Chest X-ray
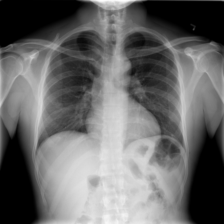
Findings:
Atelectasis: negative
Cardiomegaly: negative
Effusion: negative
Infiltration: negative
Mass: negative
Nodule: positive
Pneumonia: negative
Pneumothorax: negative
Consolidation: negative
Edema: negative
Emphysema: negative
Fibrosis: negative
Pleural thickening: negative
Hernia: negative